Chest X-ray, AP view. Patient: 68 years old, sex M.
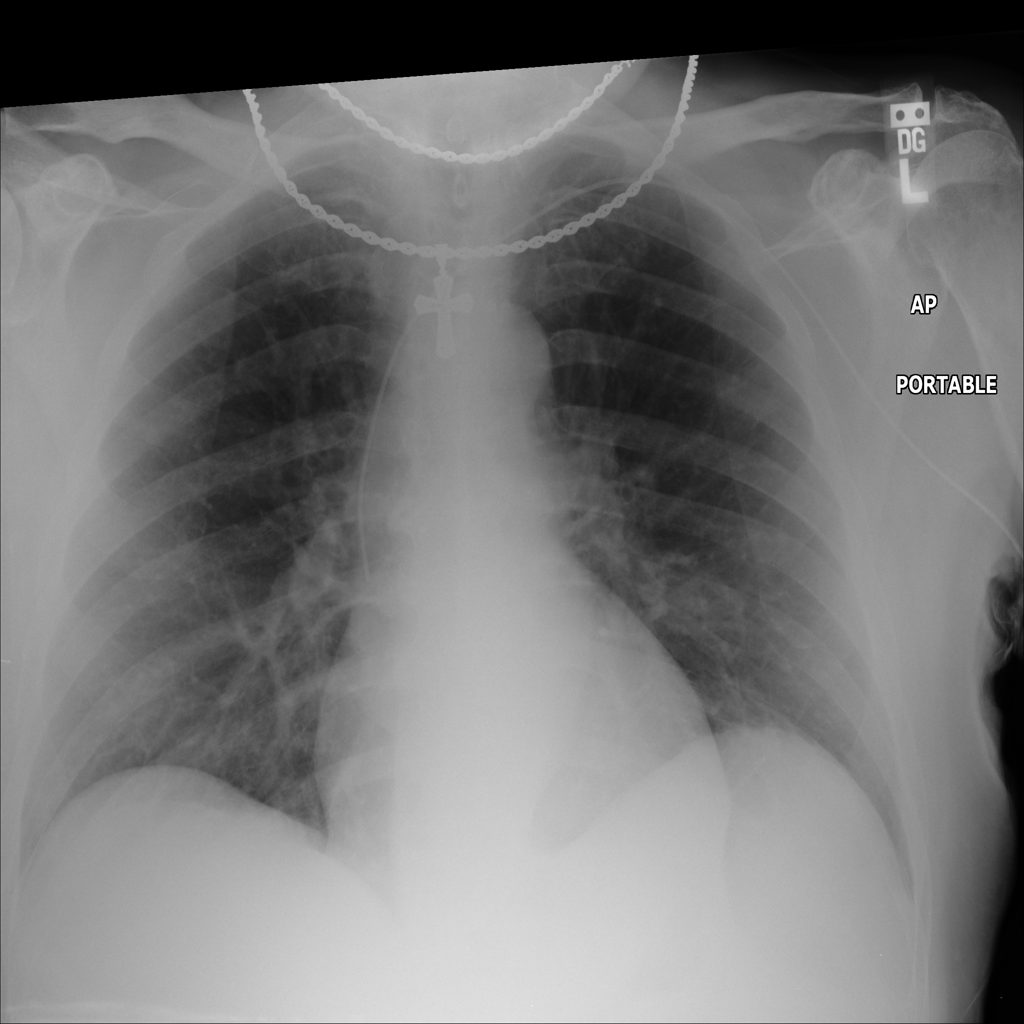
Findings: No Finding